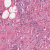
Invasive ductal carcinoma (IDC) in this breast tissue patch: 1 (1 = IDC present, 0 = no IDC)